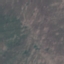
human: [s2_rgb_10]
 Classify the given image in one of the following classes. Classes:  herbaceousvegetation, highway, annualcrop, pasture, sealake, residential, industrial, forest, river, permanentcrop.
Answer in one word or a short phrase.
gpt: HerbaceousVegetation